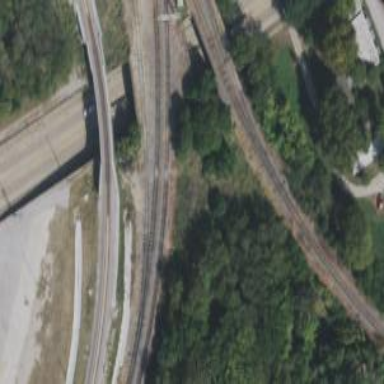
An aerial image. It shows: Railway yard.